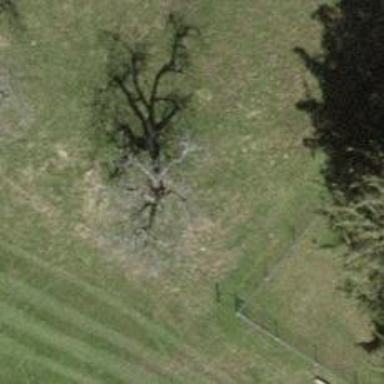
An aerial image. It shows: Beautiful tree in nature.